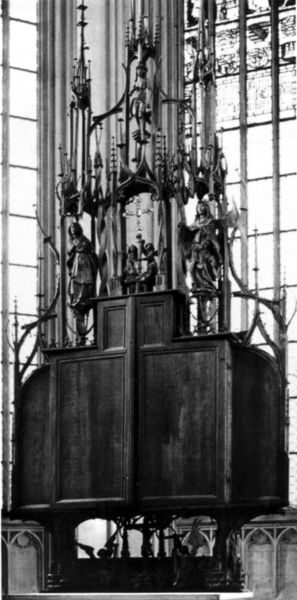
Titel: Heilig-Blut-Altar mit geschlossenem Schrein
Künstler: Tilman Riemenschneider
Standort: Rothenburg ob der Tauber
Institution: St. Jakob
Schlagwörter: flügel, weiß, ausschnitt, fenster, glas, grau, holz, licht, pfeiler, schwarz, säule, säulen, alt, architektur, kirche, figur, gold, gotik, engel, statue, schrank, empore, pilaster, figuren, tafel, verzierung, kerze, geschlossen, hoch, foto, fotografie, photographie, kreuz, dom, scheiben, schwarzweiss, kunst, altar, hochaltar, schnitzerei, photo, orgel, skulpturen, statuen, bündelpfeiler, gotisch, kanzel, christus, jesus, gothik, maria, schrein, sakral, aufnahme, christentum, geschnitzt, schnitzwerk, geschoss, tryptichon, kirchenfenster, gesprenge, predella, retabel, vertikal, stoss, ziborium, flügelaltar, katholisch, apostel, triptichon, verziehrungen, altarretabel, gespränge, seitenaltar, riemenschneider, tilman, tilmann, veit, fotogrfaie, photo9, bamberg, hostienschrank, ciborium, tillman, kothik